Question: It appears that the does not match what is , I'm puzzled by this simple example below. Here the button toggles the ordering of the array, and React seems to render the previous list.
=== Update 3 ====
The cuprite is object compassion where 'setState(list=>list.push(12))' will mutate the list but won't trigger setState because the id of the list is still the same.
> If you update a State Hook to the same value as the current state, React will bail out without rendering the children or firing effects. (React uses the Object.is comparison algorithm.) <URL>
=== Update 2 ====
I think I found the solution. The culprit seems to be the mutability of objects, and the workaround is to create a deep copy of the sorted list in <URL>

=== Update 1 ====
<URL> which contains the same code as the one shown below.
There is nothing wrong with my sort function! If ascending, then the smaller element should come first, which means the comparison function '(e1,e2)=>e1-e2' is correct.
> If compareFunction(a, b) returns less than 0, sort a to an index lower than b (i.e. a comes first). <URL>
'''
const {useState, useEffect, useReducer} = React;
function App() {
const [list, setList] = useState([0,1]);
const [isAscending, toggle] = useReducer(isAscending=>!isAscending, true);
// update the order of the list
useEffect(()=>{
if (isAscending) {
setList(list.sort((e1,e2)=>e1-e2));
} else {
setList(list.sort((e1,e2)=>e2-e1));
}
},[list, isAscending]);
// render
return (
<div>
{console.log("list[0] should be",list[0])}
<button onClick={toggle}>{isAscending?"Ascending":"Descending"}</button>
<h1>list[0]: {list[0]}</h1>
</div>
)
}
ReactDOM.render(<App/>, document.querySelector('.App'));
'''
'''
<script src="https://cdnjs.cloudflare.com/ajax/libs/react/16.8.3/umd/react.production.min.js"></script>
<script src="https://cdnjs.cloudflare.com/ajax/libs/react-dom/16.8.3/umd/react-dom.production.min.js"></script>
<div class='App'/>
'''
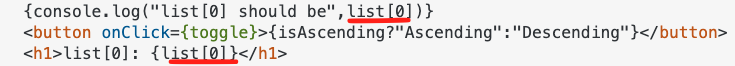
Answer: according to MDN javascript sort function mutates array.
> The sort() method sorts the elements of an array in place and returns
the sorted array.
when you write:
'''
setList(list.sort((e1, e2) => e1 - e2));
'''
you are mutating list before setList mutate it.
setList check if given value is different from previous then render.
but setList sees no different since the list value is already updated by sort method.
because of this, render seems one step behind.
so you should write:
'''
setList([...list].sort((e1, e2) => e1 - e2));
'''
one more thing:
i think you should change
'''
{isAscending ? "Ascending" : "Descending"}
'''
to
'''
{isAscending ? "Descending" : "Ascending"}
'''
since it is a toggle button